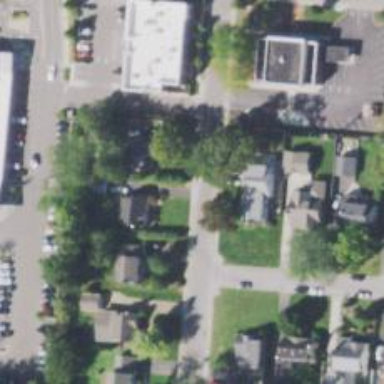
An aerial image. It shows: Residential driveway serving as service road.